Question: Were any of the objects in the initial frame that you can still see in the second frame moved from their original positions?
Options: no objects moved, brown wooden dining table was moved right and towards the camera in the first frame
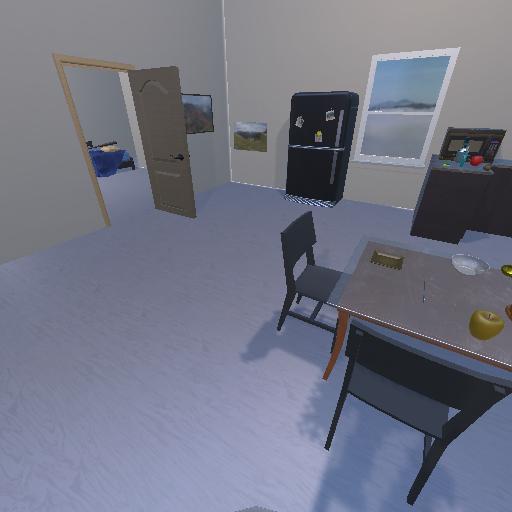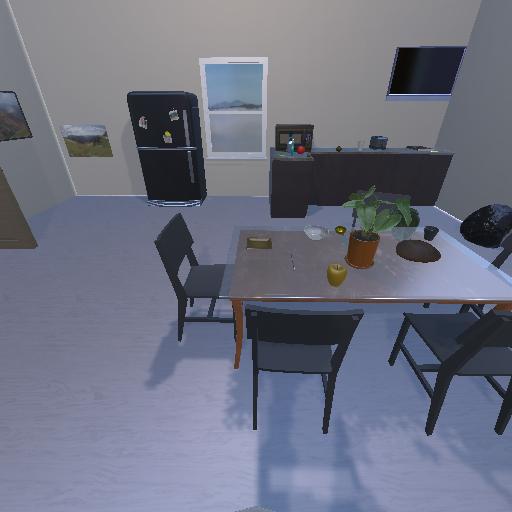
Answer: no objects moved